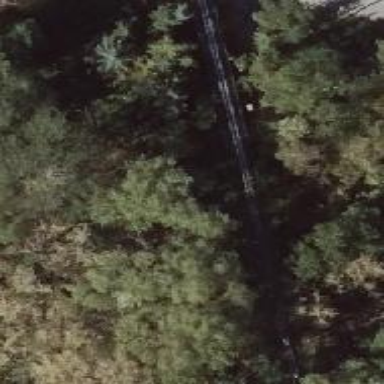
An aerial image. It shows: Track bridge leading to summer toboggan attraction.